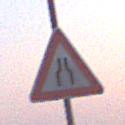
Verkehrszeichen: VerengteFahrbahn
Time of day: SunriseSunset
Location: Outdoor (Urban)
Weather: Clear
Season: NotSpecified
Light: Natural